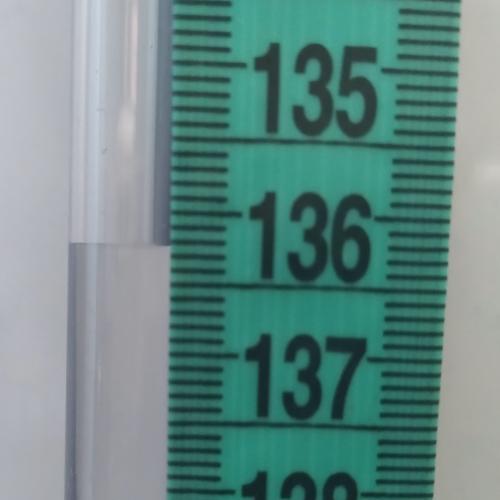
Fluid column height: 136.2 cm